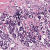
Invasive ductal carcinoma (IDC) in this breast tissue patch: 1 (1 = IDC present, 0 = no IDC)